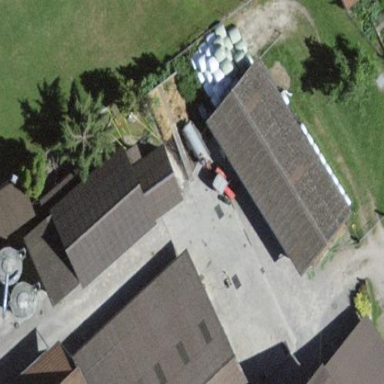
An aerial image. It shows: Shed building.